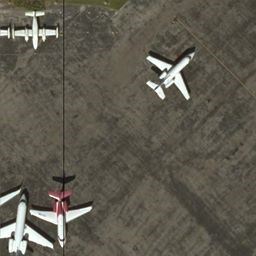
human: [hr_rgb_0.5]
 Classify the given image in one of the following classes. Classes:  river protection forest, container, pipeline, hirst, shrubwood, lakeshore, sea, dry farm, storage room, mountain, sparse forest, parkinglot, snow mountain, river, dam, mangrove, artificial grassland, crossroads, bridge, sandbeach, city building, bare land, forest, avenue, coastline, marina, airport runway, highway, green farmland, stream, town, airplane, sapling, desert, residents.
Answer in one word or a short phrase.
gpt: airplane